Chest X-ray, AP view. Patient: 61 years old, sex F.
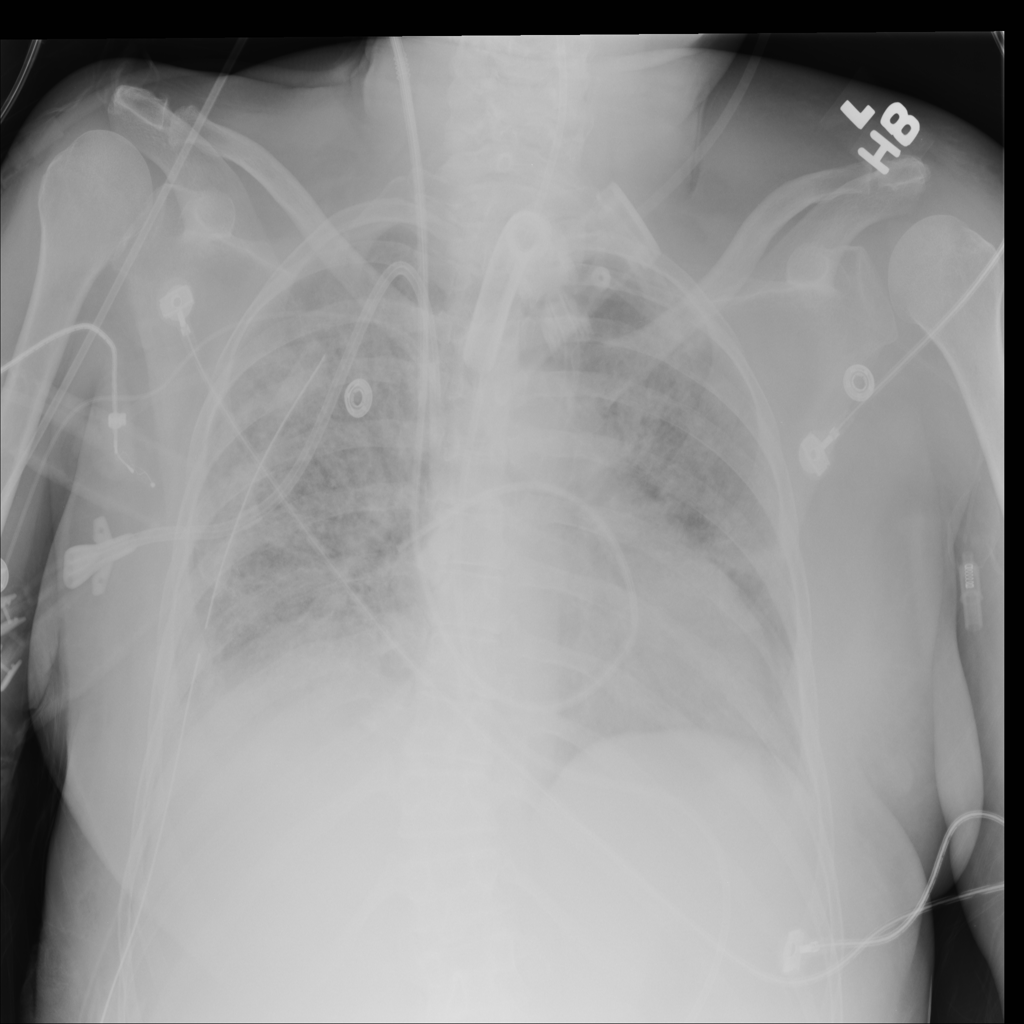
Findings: No Finding